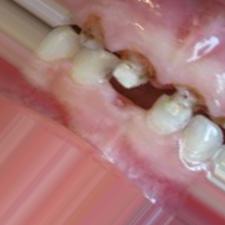
Condition: Caries